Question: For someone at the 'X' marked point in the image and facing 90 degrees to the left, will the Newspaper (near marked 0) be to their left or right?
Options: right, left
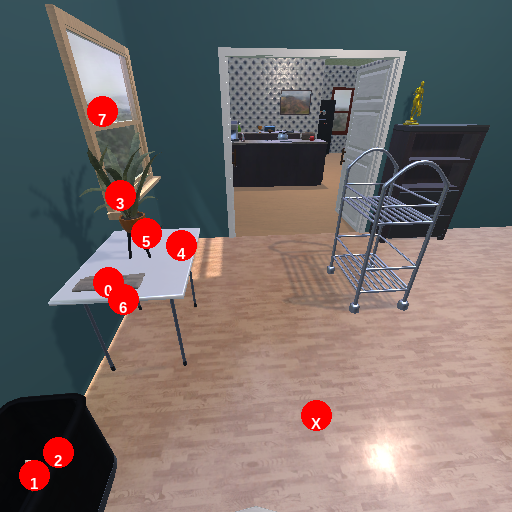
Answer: right